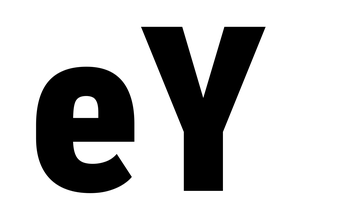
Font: Roboto_Condensed_Black